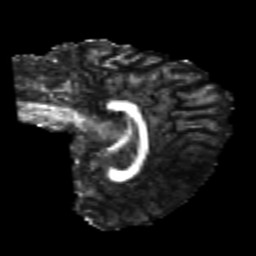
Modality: FA
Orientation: sagittal
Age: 20
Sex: female
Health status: healthy
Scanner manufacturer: philips
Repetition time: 7.385 s
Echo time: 0.08599 s